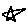
Label: star